Field crop: maize
Growth stage: 2
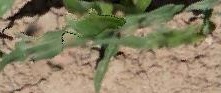
Species: maize